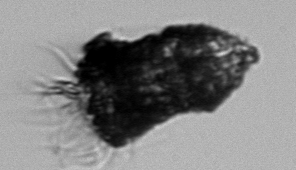
Label: Tintinnopsis